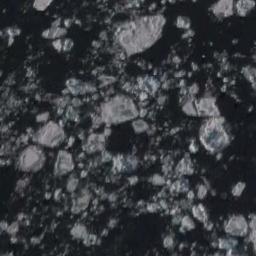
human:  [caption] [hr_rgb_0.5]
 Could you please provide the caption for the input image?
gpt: Countless ice cubes of various sizes are connected into a loose, Large piece floating on the blue sea .

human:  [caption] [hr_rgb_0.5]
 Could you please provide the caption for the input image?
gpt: A lot of sea ice of different sizes floats in the deep blue sea .

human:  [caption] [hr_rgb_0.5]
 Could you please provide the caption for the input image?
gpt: There are many ice on the deep blue sea .

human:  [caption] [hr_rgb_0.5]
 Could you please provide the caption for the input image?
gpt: There are different shapes of sea ice .

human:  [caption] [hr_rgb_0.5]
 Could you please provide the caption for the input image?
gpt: There are many pieces of sea ice .